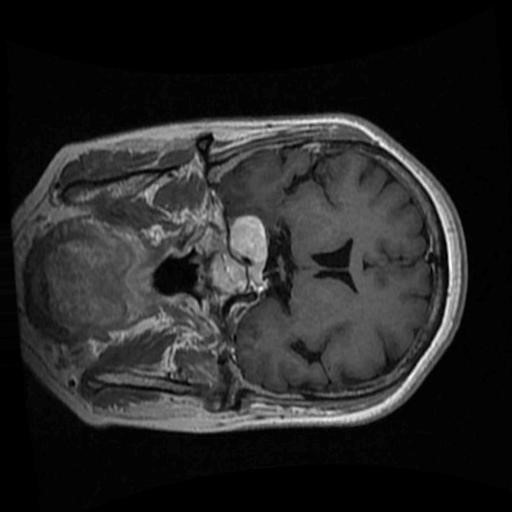
Label: brain_menin